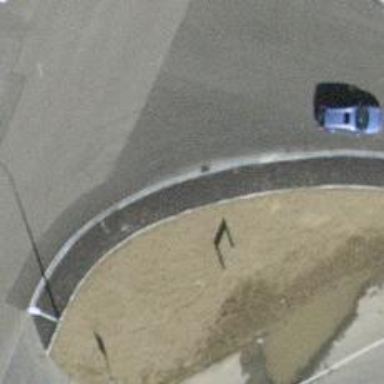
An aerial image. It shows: Sidewalk along the footway.